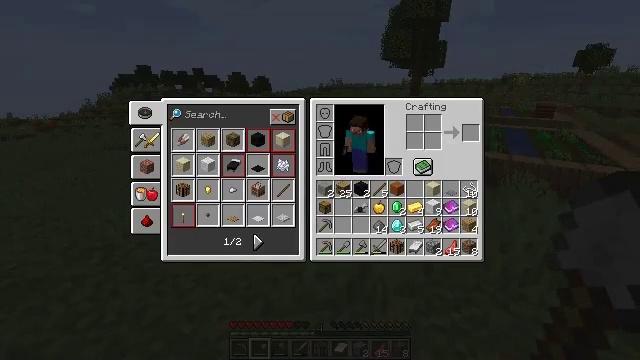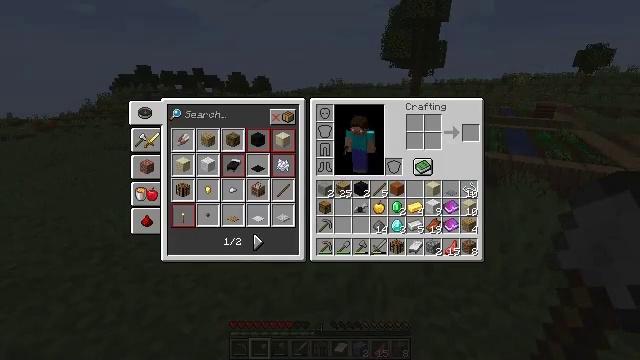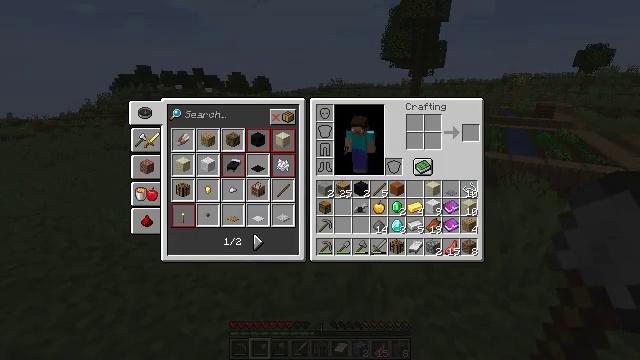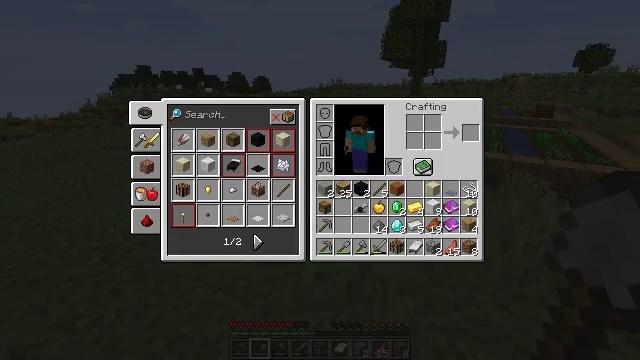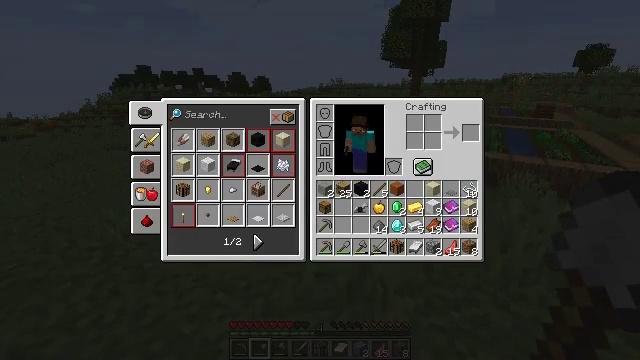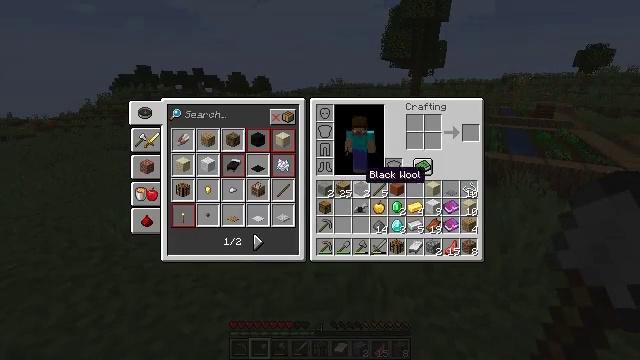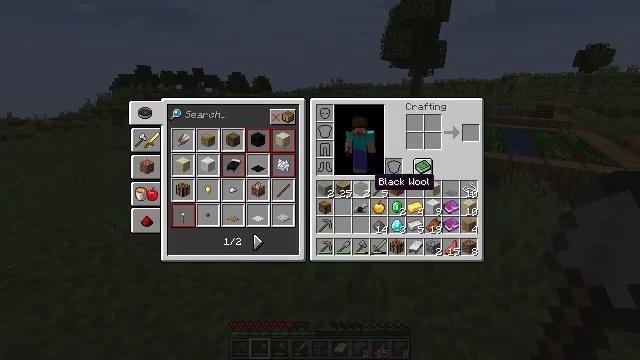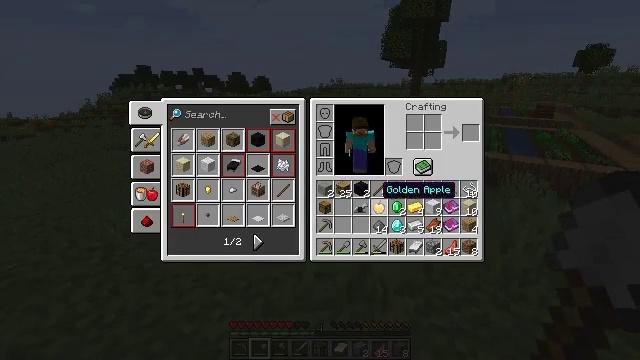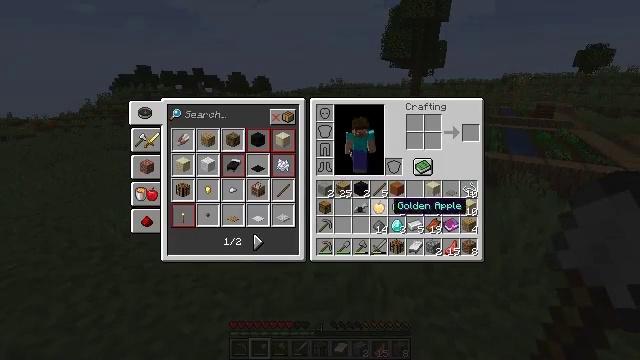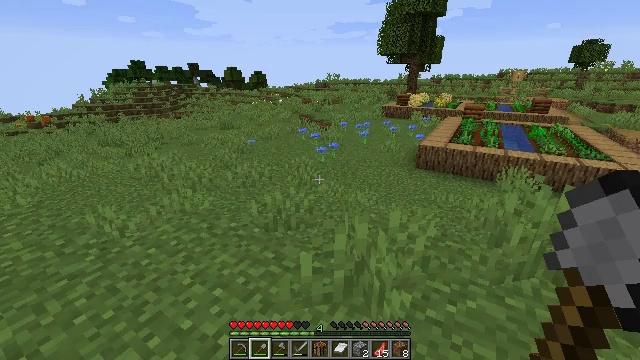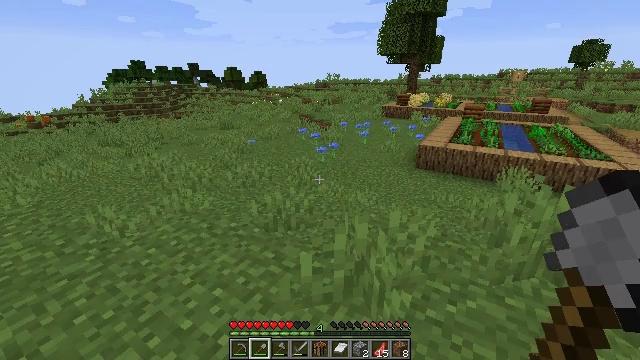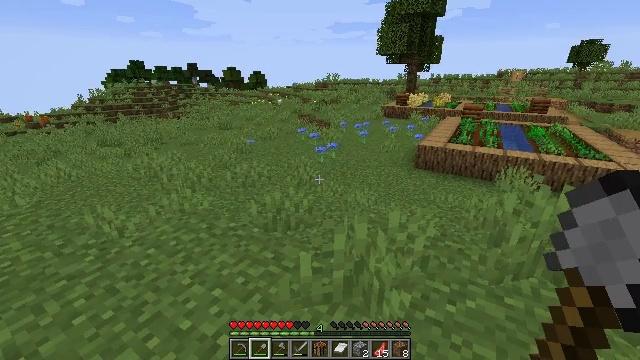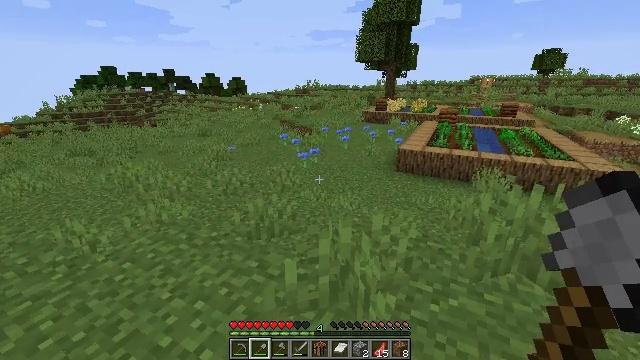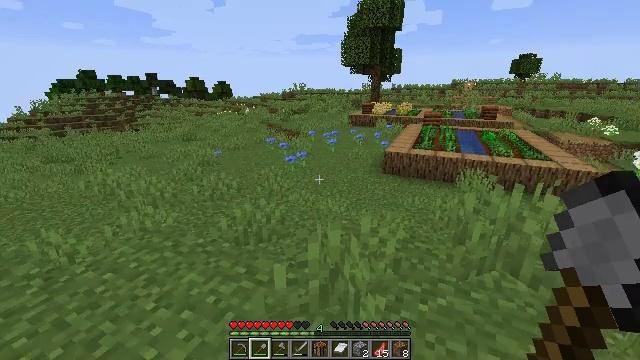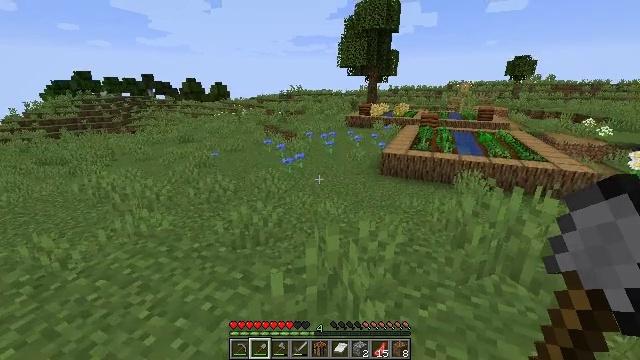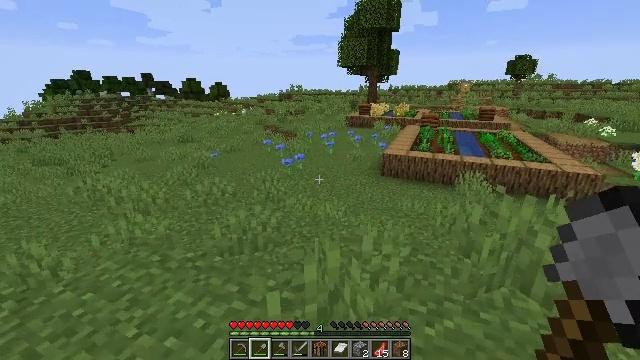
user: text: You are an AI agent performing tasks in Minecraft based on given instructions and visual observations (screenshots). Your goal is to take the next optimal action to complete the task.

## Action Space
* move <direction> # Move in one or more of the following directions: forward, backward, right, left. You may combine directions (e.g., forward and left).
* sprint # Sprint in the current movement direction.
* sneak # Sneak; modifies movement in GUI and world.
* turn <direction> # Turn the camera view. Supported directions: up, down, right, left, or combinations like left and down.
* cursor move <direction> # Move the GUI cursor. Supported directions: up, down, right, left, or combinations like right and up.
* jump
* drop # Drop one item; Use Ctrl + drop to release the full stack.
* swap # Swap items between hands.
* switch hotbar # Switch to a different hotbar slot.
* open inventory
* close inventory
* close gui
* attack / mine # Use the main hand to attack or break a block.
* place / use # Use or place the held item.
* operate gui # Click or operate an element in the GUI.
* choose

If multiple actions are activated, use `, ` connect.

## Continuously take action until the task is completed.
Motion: motion action
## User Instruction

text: Harvest beetroots from the farm.
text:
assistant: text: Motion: operate gui
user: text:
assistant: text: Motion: operate gui
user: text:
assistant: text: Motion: operate gui
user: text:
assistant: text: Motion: operate gui
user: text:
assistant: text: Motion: operate gui
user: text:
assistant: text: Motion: cursor move right and down, operate gui
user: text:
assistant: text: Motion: cursor move right and down, operate gui
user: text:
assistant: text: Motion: cursor move right and down, operate gui
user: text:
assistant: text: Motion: operate gui
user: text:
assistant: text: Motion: attack / mine, close gui
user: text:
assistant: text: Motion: attack / mine
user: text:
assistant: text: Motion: turn right and up, attack / mine
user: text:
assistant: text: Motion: turn right, attack / mine
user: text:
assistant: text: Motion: move forward, attack / mine
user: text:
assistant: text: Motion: move forward, attack / mine
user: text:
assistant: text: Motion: move forward, attack / mine
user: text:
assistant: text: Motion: move forward, attack / mine
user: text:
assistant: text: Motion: move forward, attack / mine
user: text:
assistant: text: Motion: move forward, sprint, turn right and up, attack / mine
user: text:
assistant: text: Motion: move forward, sprint, attack / mine
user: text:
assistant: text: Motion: move forward, sprint, turn right and up, attack / mine
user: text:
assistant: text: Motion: move forward, sprint, attack / mine
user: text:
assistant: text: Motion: move forward, sprint, attack / mine
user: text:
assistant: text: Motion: move forward, sprint, attack / mine
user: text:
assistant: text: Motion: move forward, sprint, attack / mine
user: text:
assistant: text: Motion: move forward, sprint, attack / mine
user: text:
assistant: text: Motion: move forward, sprint, attack / mine
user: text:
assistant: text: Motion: move forward, sprint, attack / mine
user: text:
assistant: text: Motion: move forward, sprint, attack / mine
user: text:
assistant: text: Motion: move forward, sprint, attack / mine